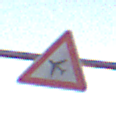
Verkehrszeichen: FlugbetriebRechts
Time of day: SunriseSunset
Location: Outdoor (Nature)
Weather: Clear
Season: NotSpecified
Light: Natural